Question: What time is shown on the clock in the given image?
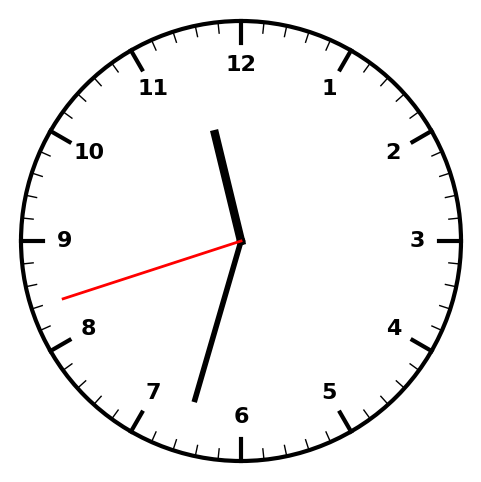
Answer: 11:32:42